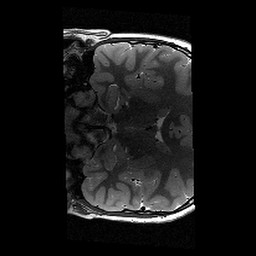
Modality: T2w
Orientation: coronal
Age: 10
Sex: male
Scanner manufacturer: siemens
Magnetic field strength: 3 T
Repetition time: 9.23 s
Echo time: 0.067 s